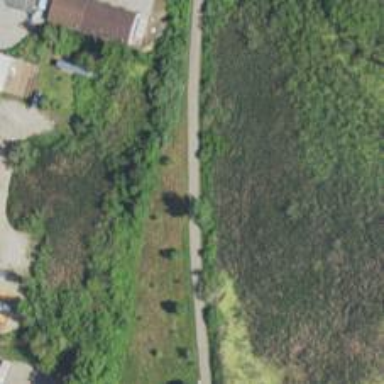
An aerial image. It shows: Asphalt cycleway running alongside abandoned railway.